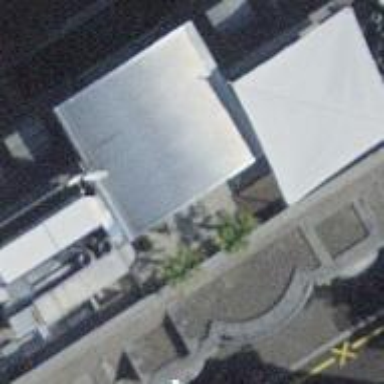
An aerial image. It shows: Hotel.